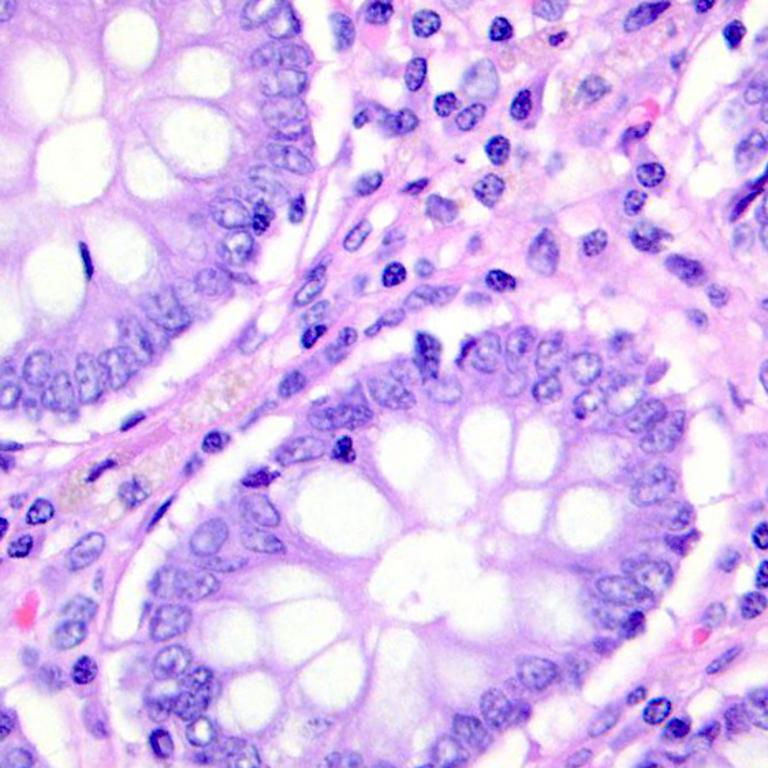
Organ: colon
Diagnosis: benign